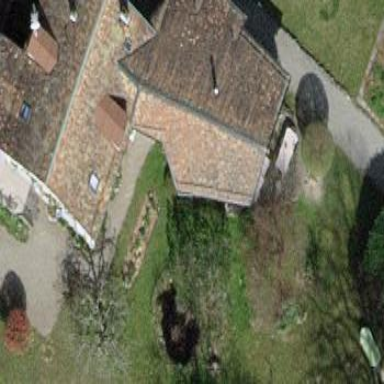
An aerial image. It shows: View of roof of building.